Question: I have a program that detect a line in a frame, and my question is: how can I access the values of the pixel forming this line , I have the polar coordinates of the line : the angle and the distance to 0: here is my code to get the line position :
'''
....................
cv::Canny(dilationResult,canny,50,200,3);
cv::HoughLines(canny,lineQ,1,CV_PI/180,200);
for( size_t i = 0; i < lineQ.size(); i++ )
{
float rho = lineQ[i][0], theta = lineQ[i][1];
cv::Point pt1, pt2;
double a = cos(theta), b = sin(theta);
double x0 = a*rho, y0 = b*rho;
pt1.x = cvRound(x0 + 1000*(-b));
pt1.y = cvRound(y0 + 1000*(a));
pt2.x = cvRound(x0 - 1000*(-b));
pt2.y = cvRound(y0 - 1000*(a));
angle = atan2f((pt2.y-pt1.y),(pt2.x-pt1.x))*180.0/CV_PI; // getting the angle of the lines
std::cout << "angle " << angle<< std::endl;
line( mask, pt1, pt2, cv::Scalar(0,0,255), 3, CV_AA);
}
'''
and let say I got this frame
 how can I get the values of the lines ?
thanks in advance for any help !
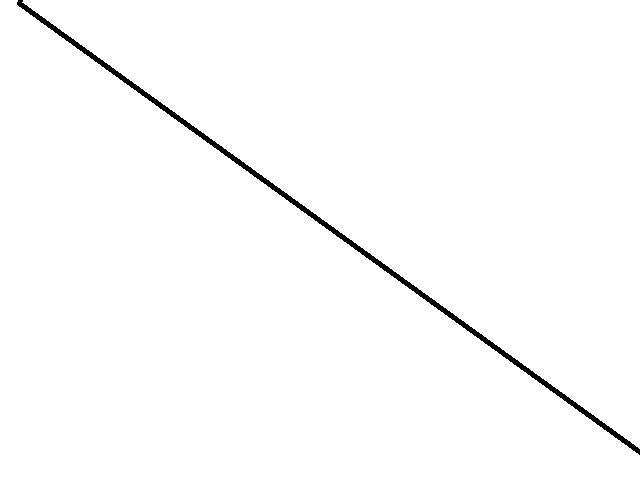
Answer: You can get each point on the line using <URL>:
'''
cv::LineIterator it(dilationResult, pt1, pt2, 8);
std::vector<cv::Vec3b> buf(it.count);
std::vector<cv::Point> points(it.count);
for(int i = 0; i < it.count; i++, ++it)
{
buf[i] = *(const cv::Vec3b)*it;
points[i] = it.pos();
}
'''
Also, because you are using Canny, lines will have have two edges detected.